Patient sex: M
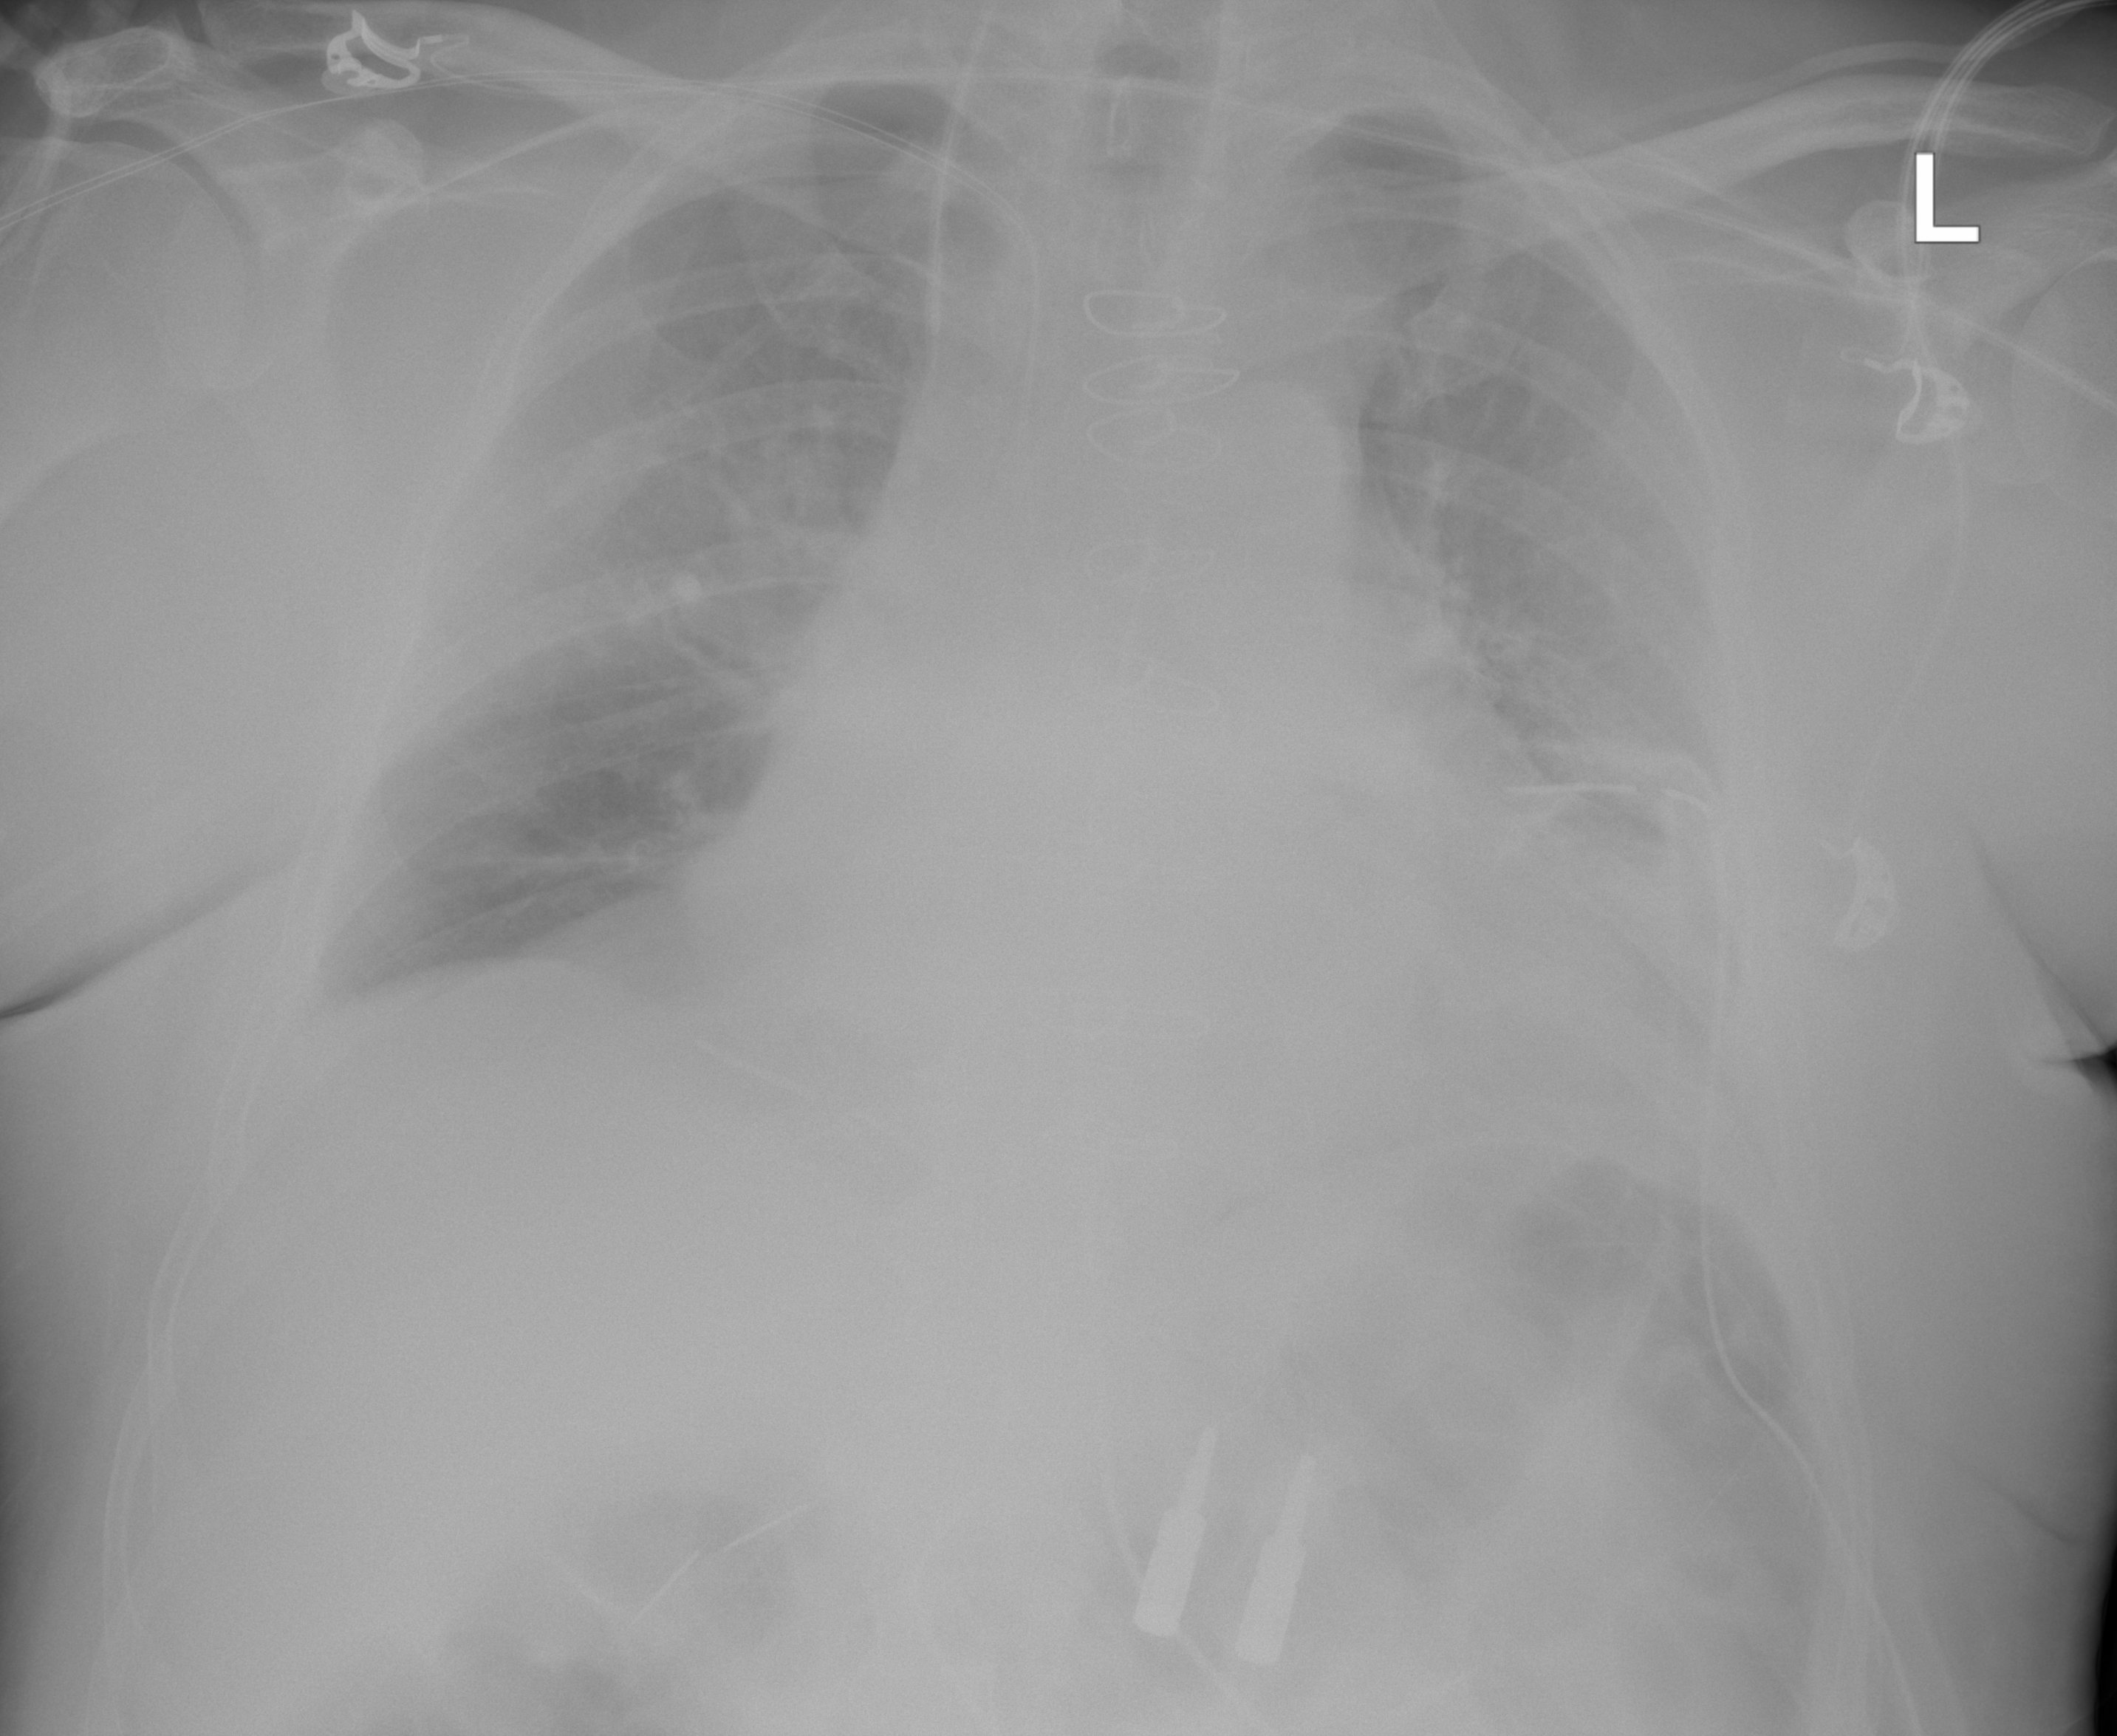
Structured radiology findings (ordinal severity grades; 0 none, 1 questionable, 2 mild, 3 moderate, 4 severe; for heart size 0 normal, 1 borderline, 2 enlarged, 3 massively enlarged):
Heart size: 2
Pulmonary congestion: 2
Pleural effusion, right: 0
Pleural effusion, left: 2
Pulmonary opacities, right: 0
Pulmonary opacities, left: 0
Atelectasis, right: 2
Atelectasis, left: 2